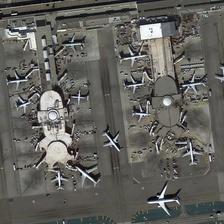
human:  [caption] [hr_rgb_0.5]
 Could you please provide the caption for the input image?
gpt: many planes are parked next to two buildings on an airport .

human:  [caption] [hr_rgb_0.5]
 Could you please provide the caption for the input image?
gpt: many planes are around two long buildings .

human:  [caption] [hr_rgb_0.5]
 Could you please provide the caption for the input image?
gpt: the airport terminal is next to the road, and every plane in the airport is busy .

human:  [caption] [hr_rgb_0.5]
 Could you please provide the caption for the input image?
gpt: many planes are near a large building .

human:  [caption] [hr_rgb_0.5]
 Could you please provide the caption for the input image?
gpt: many planes are parked next to two buildings on an airport .